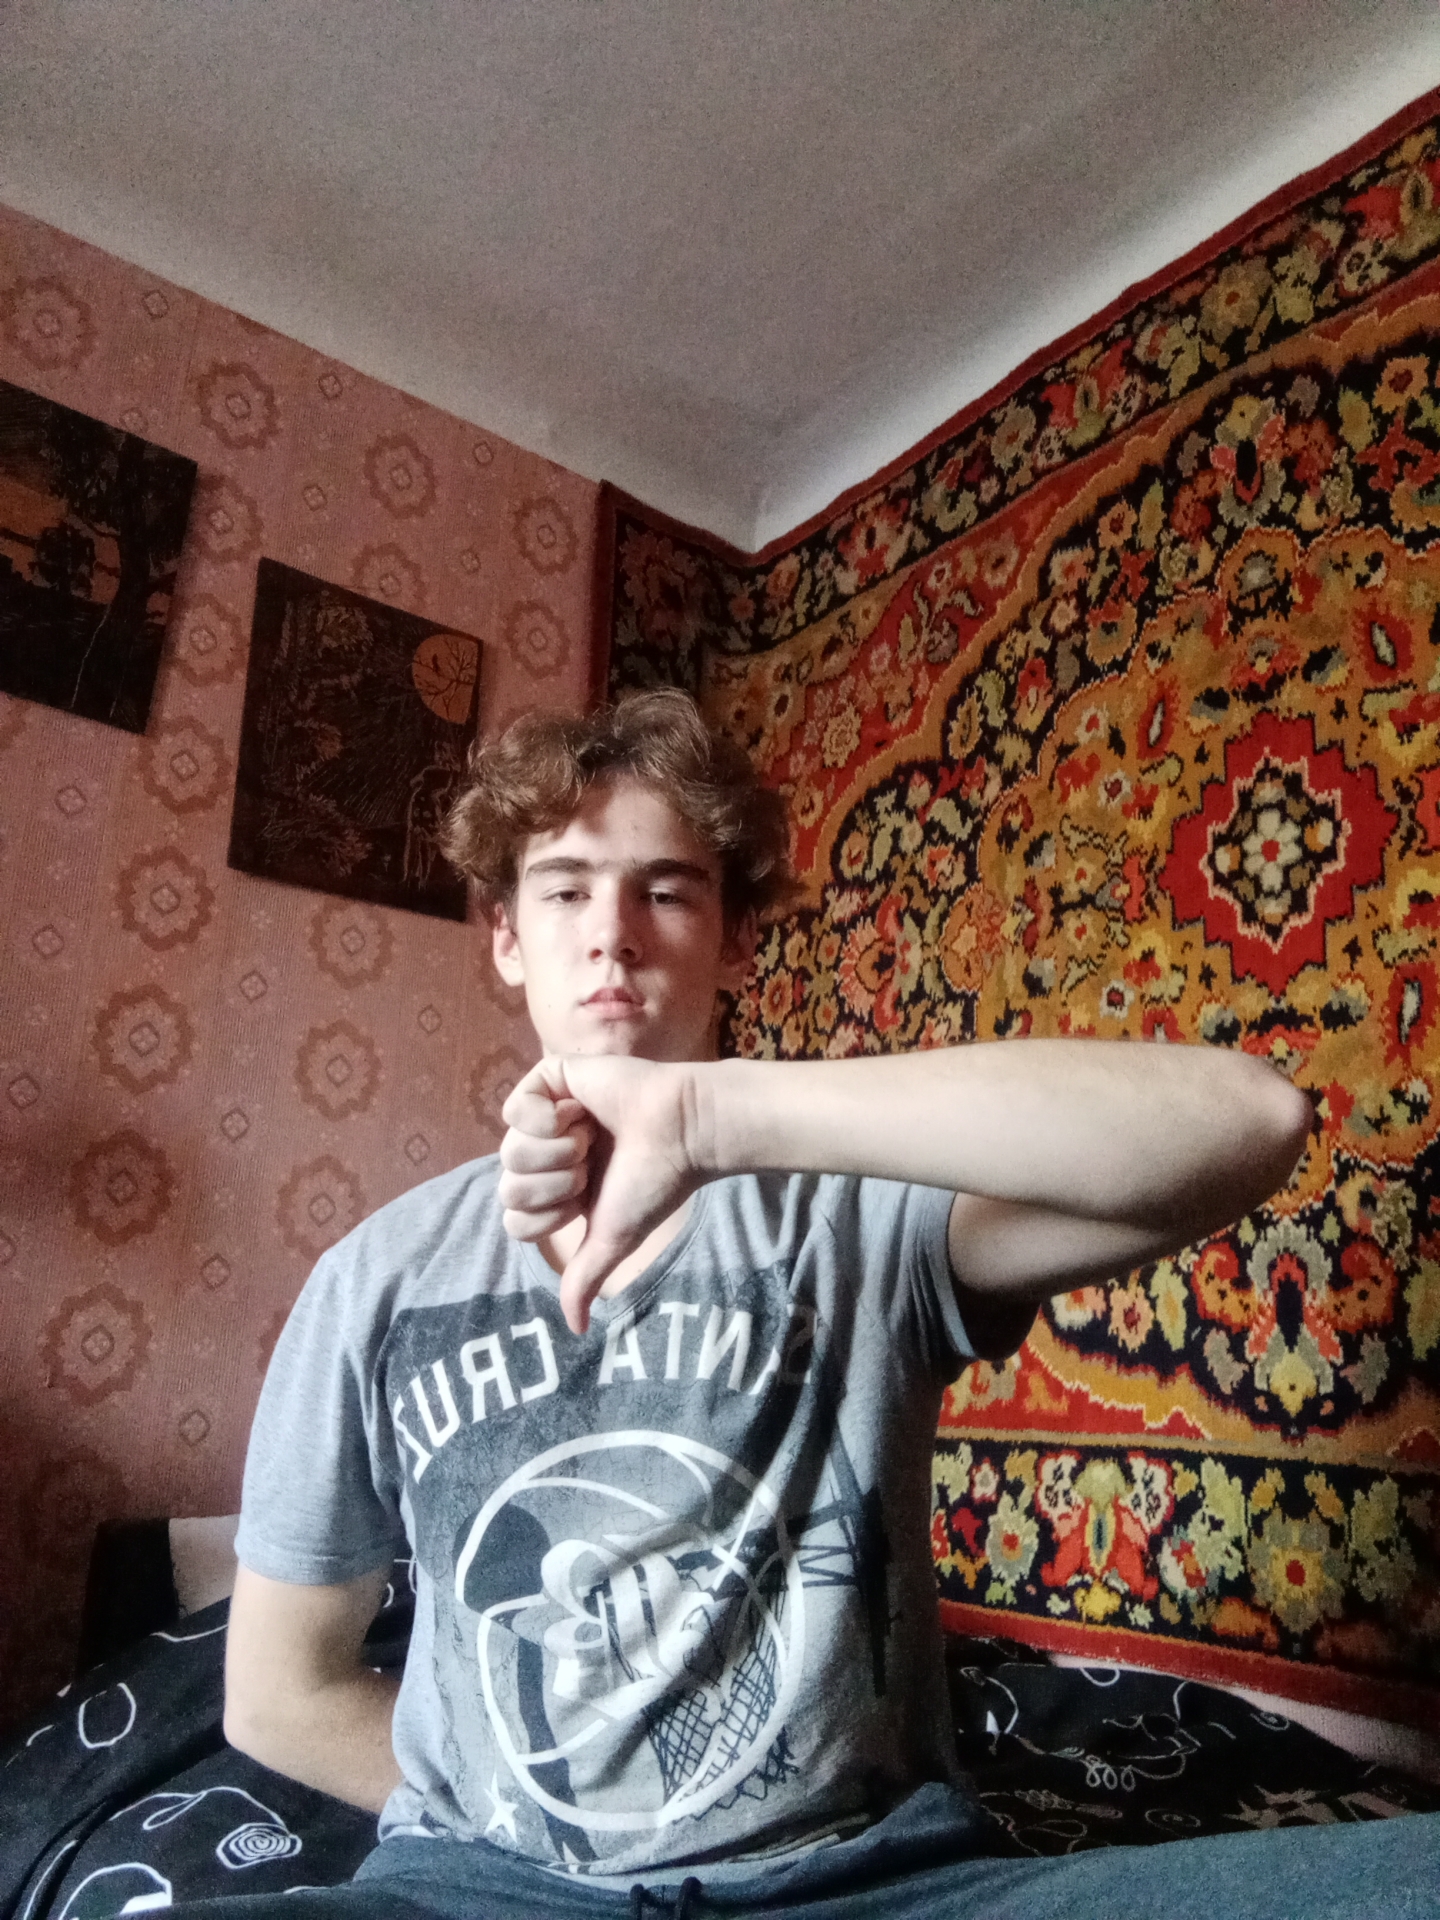
Label: noise